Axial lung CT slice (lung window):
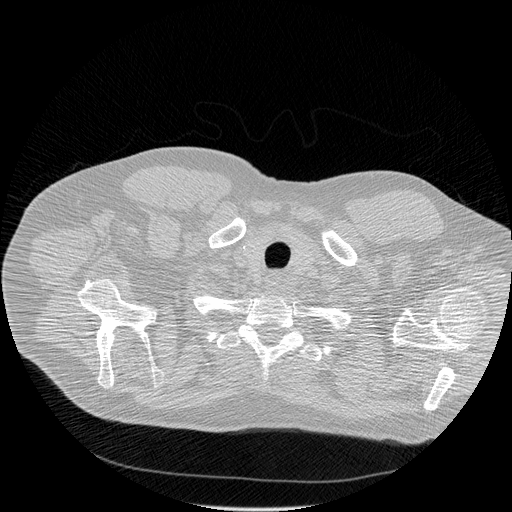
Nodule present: no